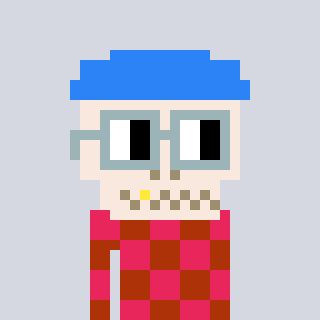
a pixel art character with square dark gray glasses, a skeleton-hat-shaped head and a hotbrown-colored body on a cool background